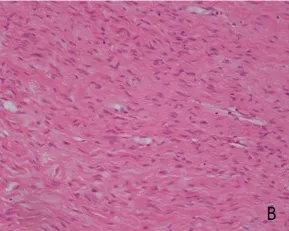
B) Microscopic findings of the neurofibroma. Thin spindle cells were associated with thin, wavy collagen bundles. The cells and collagen bundles were loosely spaced in a clear or mucinous matrix (hematoxylin and eosin stain x200).
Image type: pathology (h&e)